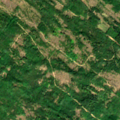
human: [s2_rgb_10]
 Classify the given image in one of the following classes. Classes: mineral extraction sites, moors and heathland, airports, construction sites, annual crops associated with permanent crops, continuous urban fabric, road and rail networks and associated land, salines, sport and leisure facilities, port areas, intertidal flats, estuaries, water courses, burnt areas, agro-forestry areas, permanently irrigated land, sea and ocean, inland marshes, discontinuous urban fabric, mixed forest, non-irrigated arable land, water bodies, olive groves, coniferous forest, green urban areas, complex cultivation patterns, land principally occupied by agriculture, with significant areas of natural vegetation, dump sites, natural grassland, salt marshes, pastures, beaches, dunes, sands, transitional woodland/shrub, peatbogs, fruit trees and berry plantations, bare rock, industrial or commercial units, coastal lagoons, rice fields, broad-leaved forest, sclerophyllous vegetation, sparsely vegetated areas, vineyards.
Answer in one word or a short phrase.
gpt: broad-leaved forest, natural grassland, transitional woodland/shrub